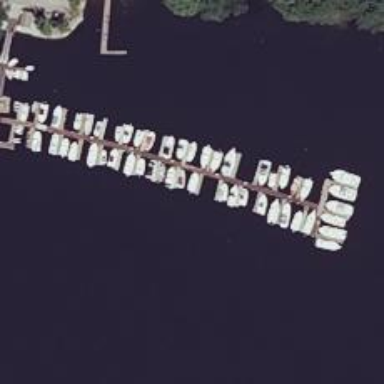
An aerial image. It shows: Man-made pier.